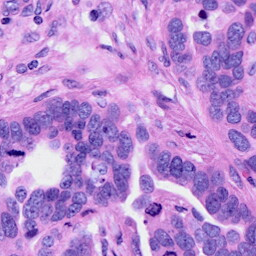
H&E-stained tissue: Ovarian